【题型】解答题　【知识点】解析几何　【难度】hard
已知椭圆$C_1: \dfrac{x^2}{2} + \dfrac{y^2}{b^2} = 1$的左、右焦点分别为$F_1$, $F_2$，离心率为$e_1$；双曲线$C_2: \dfrac{x^2}{2} - \dfrac{y^2}{b^2} = 1$的左、右焦点分别为$F_3$, $F_4$，离心率为$e_2$，$e_1 \cdot e_2 = \dfrac{\sqrt{3}}{2}$．过点$F_1$作不垂直于$y$轴的直线$l$交曲线$C_1$于点$A$、$B$，点$M$为线段$AB$的中点，直线$OM$交曲线$C_2$于$P$、$Q$两点．

\noindent (1)求$C_1$、$C_2$的方程；

\noindent (2)若$\overrightarrow{AF_1} = 3\overrightarrow{F_1B}$，求直线$PQ$的方程；

\noindent (3)求四边形$APBQ$面积的最小值.
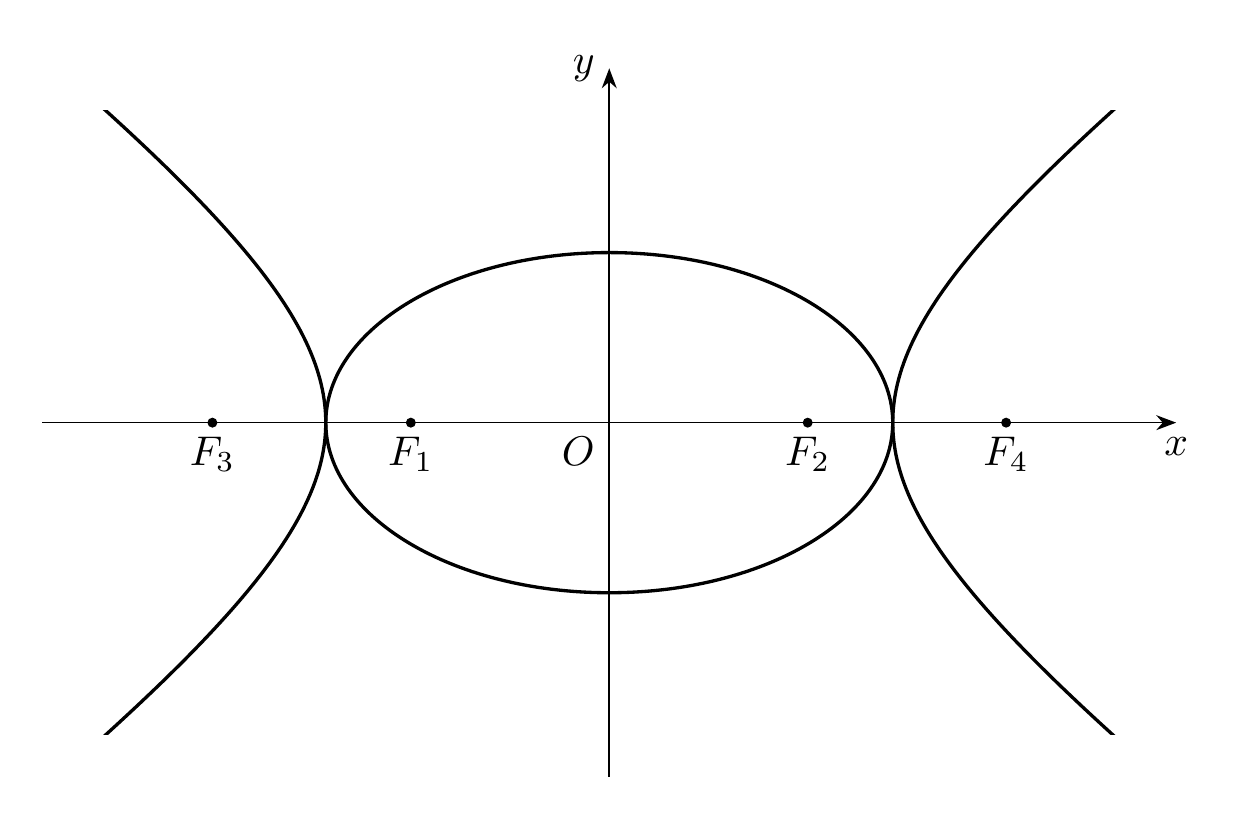
【解答】
\noindent 【答案】(1) $\dfrac{x^2}{2} + y^2 = 1$，$\dfrac{x^2}{2} - y^2 = 1$

\noindent (2) $y = -\dfrac{1}{2}x$或$y = \dfrac{1}{2}x$

\noindent (3) $2$

\vspace{1em}

\noindent 【知识点】平面解析综合、根据韦达定理求参数、根据离心率求双曲线的标准方程、根据离心率求椭圆的标准方程

\vspace{1em}

\noindent 【分析】(1) 用$b$表示$e_1,e_2$，由$e_1 \cdot e_2 = \dfrac{\sqrt{3}}{2}$计算$b^2$可得方程；

\noindent (2) 设直线$AB$的方程为$x = my - 1$，由$\overrightarrow{AF_1} = 3\overrightarrow{F_1B}$，得出纵坐标之间的关系，由韦达定理消$y$可求解$m$；

\noindent (3) 由(2)可求出弦长$|AB|$，根据中点$M$可写出直线$PQ$的方程，与椭圆联立求出$P,Q$两点坐标，计算点$P,Q$到直线$AB$的距离，以$AB$为底，可计算四边形$APBQ$的面积，从而求出最小值.

\vspace{1em}

\noindent 【详解】(1) 由题意可知：$e_1 = \dfrac{\sqrt{2 - b^2}}{\sqrt{2}}$，$e_2 = \dfrac{\sqrt{2 + b^2}}{\sqrt{2}}$，

\noindent 所以$e_1 \cdot e_2 = \dfrac{\sqrt{2 - b^2} \cdot \sqrt{2 + b^2}}{2} = \dfrac{\sqrt{4 - b^4}}{2} = \dfrac{\sqrt{3}}{2}$，

\noindent 解得：$b^2 = 1$，

\noindent 所以椭圆方程为$\dfrac{x^2}{2} + y^2 = 1$，双曲线方程为：$\dfrac{x^2}{2} - y^2 = 1$.

\noindent (2) 由(1)知$F_1(-1,0)$，因为直线$AB$不垂直与$y$轴，设直线$AB$的方程为：$x = my - 1$，设点$A(x_1,y_1), B(x_2,y_2)$，

\noindent 则$\overrightarrow{AF_1} = (-1 - x_1, -y_1)$，$\overrightarrow{F_1B} = (x_2 + 1, y_2)$，

\noindent 由$\overrightarrow{AF_1} = 3\overrightarrow{F_1B}$，则$-y_1 = 3y_2$，即$y_1 = -3y_2$，

\noindent 联立：$\begin{cases} x = my - 1 \\ \dfrac{x^2}{2} + y^2 = 1 \end{cases}$，可得：$(m^2 + 2)y^2 - 2my - 1 = 0$，$\Delta = 4m^2 + 4(m^2 + 2) = 8(m^2 + 1) > 0$，

\noindent 由韦达定理可得：$\begin{cases} y_1 + y_2 = \dfrac{2m}{m^2 + 2} \\ y_1 \cdot y_2 = \dfrac{-1}{m^2 + 2} \end{cases}$，

\noindent 将$y_1 = -3y_2$代入得：$\begin{cases} y_2 = \dfrac{-m}{m^2 + 2} \\ y_2^2 = \dfrac{1}{3(m^2 + 2)} \end{cases}$解得$m = \pm 1$，

\noindent 当$m = 1$时，弦$AB$的中点$M\left(-\dfrac{2}{3}, \dfrac{1}{3}\right)$，此时直线$PQ$的方程为：$y = -\dfrac{1}{2}x$；

\noindent 当$m = -1$时，弦$AB$的中点$M\left(-\dfrac{2}{3}, -\dfrac{1}{3}\right)$，此时直线$PQ$的方程为：$y = \dfrac{1}{2}x$.

\noindent 所以直线$PQ$的方程为$y = -\dfrac{1}{2}x$或$y = \dfrac{1}{2}x$.

\noindent (3) 设$AB$的中点$M(x_0,y_0)$，由(2)可得$|AB| = \sqrt{1 + m^2} \sqrt{(y_1 + y_2)^2 - 4y_1 \cdot y_2} = \dfrac{2\sqrt{2}(1 + m^2)}{m^2 + 2}$，

\noindent 且$y_0 = \dfrac{m}{m^2 + 2}$，$x_0 = my_0 - 1 = \dfrac{-2}{m^2 + 2}$，点$M\left(\dfrac{-2}{m^2 + 2}, \dfrac{m}{m^2 + 2}\right)$，

\noindent $k_{PQ} = k_{OM} = -\dfrac{m}{2}$，直线$PQ$的方程为：$y = -\dfrac{m}{2}x$，

\noindent 联立$\begin{cases} y = -\dfrac{m}{2}x \\ \dfrac{x^2}{2} - y^2 = 1 \end{cases}$可得：$x^2 = \dfrac{4}{2 - m^2}$，$y^2 = \dfrac{m^2}{2 - m^2}$，且$2 - m^2 > 0$，

\noindent 由双曲线的对称性，不妨取点$P\left(\dfrac{-2}{\sqrt{2 - m^2}}, \dfrac{m}{\sqrt{2 - m^2}}\right)$、$Q\left(\dfrac{2}{\sqrt{2 - m^2}}, \dfrac{-m}{\sqrt{2 - m^2}}\right)$，

\noindent 所以点$P$到直线$AB$的距离为：$d_1 = \dfrac{\left|1 - \dfrac{2 + m^2}{\sqrt{2 - m^2}}\right|}{\sqrt{1 + m^2}} = \dfrac{\dfrac{2 + m^2}{\sqrt{2 - m^2}} - 1}{\sqrt{1 + m^2}}$，

\noindent 点$Q$到直线$AB$的距离为：$d_2 = \dfrac{\left|1 + \dfrac{2 + m^2}{\sqrt{2 - m^2}}\right|}{\sqrt{1 + m^2}} = \dfrac{\dfrac{2 + m^2}{\sqrt{2 - m^2}} + 1}{\sqrt{1 + m^2}}$，

\noindent $d_1 + d_2 = \dfrac{2(2 + m^2)}{\sqrt{2 - m^2} \sqrt{1 + m^2}}$，

\noindent 所以四边形$APBQ$的面积为$S = \dfrac{1}{2}|AB|(d_1 + d_2) = \dfrac{2\sqrt{2} \sqrt{1 + m^2}}{\sqrt{2 - m^2}} = \dfrac{2\sqrt{2} \sqrt{3 - (2 - m^2)}}{\sqrt{2 - m^2}} = 2\sqrt{2} \sqrt{\dfrac{3}{2 - m^2} - 1}$，因为$0 < 2 - m^2 \leq 2$，

\noindent 所以当$2 - m^2 = 2$，即$m = 0$时，四边形$APBQ$的面积取最小值$2$.

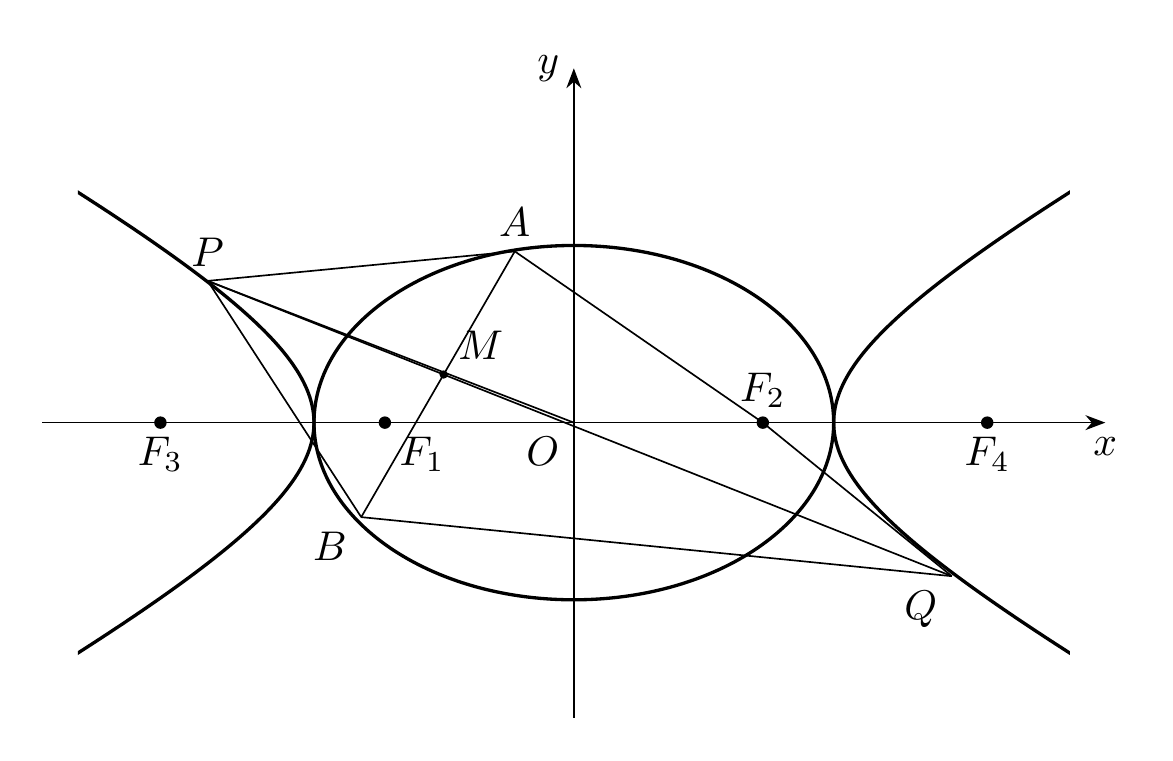